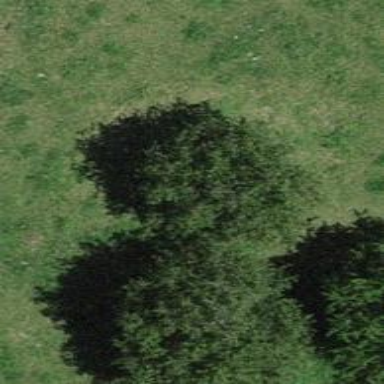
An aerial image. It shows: Agricultural area with deciduous broadleaved trees.